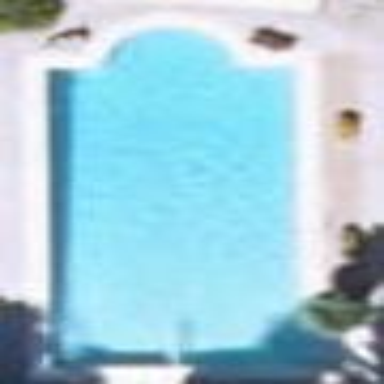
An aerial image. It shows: Swimming pool located in leisure land.